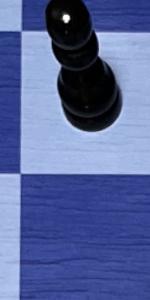
Label: Empty